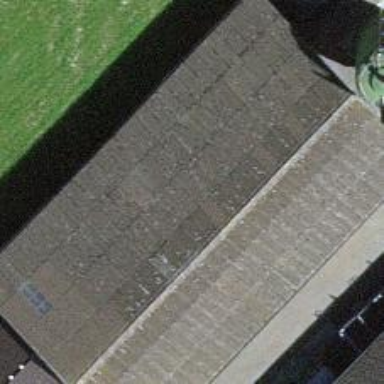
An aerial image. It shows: Shed building.